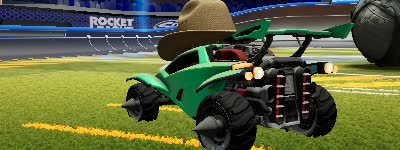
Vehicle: octane